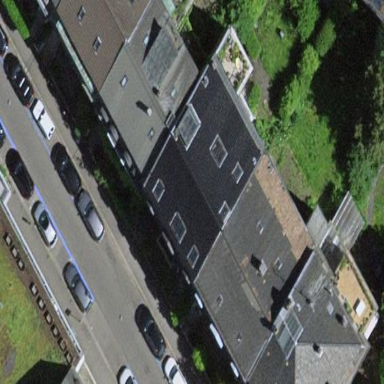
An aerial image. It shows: Apartments building with gambrel roof.